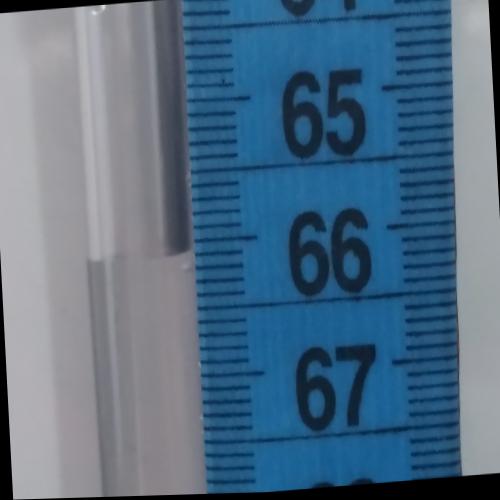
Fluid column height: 66.1 cm